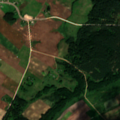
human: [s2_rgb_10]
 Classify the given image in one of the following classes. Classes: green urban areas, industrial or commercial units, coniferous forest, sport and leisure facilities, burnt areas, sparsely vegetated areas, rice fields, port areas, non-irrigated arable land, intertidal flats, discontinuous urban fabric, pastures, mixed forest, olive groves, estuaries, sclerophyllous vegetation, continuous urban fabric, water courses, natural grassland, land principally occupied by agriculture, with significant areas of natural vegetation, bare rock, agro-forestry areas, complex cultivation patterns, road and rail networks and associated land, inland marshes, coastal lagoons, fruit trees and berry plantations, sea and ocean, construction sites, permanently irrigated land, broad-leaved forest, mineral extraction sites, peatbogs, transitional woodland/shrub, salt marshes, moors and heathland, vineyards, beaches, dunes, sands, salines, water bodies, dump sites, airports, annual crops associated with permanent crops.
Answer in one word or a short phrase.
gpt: discontinuous urban fabric, non-irrigated arable land, pastures, complex cultivation patterns, coniferous forest, mixed forest